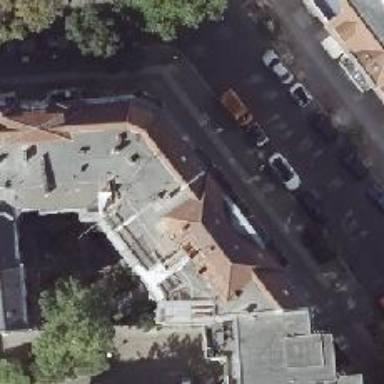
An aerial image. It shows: Restaurant.